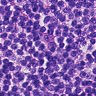
Metastatic tissue present: no